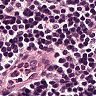
Metastatic tissue present: no